Question: I want to create views in greenplum HAWQ using a simple talend job, that would basically have a fileinput that contains all the views then I need to execute the CREATE VIEW script.
Since these views (50-60.000) come from an oracle system I need to find the ones that we were unable to create.
Here's a mock up for my problem:

I have a view already in the DB, and I want to create it 3 more times. This would obviously fail.
Here's the output:
'''
Exception in component tGreenplumRow_2
org.postgresql.util.PSQLException: ERROR: relation "ad_apps_dependencies" already exists
at org.postgresql.core.v3.QueryExecutorImpl.receiveErrorResponse(QueryExecutorImpl.java:1592)
.--------------.
| tLogRow_4 |
|=------------=|
|componenterror|
|=------------=|
|componenterror|
'--------------'
.-----------------------------------------------------+-------------------------------------------------------------.
| tLogRow_5 |
|=----------------------------------------------------+------------------------------------------------------------=|
|result |result1 |
|=----------------------------------------------------+------------------------------------------------------------=|
|ERROR: relation "ad_apps_dependencies" already exists|CREATE VIEW SYSTEM.AD_APPS AS SELECT * FROM APPLSYS.AD_APPS|
'-----------------------------------------------------+-------------------------------------------------------------'
.------------.
| tLogRow_6 |
|=----------=|
|subjobError |
|=----------=|
|Subjob Error|
'------------'
'''
I want to have this output 3 times, as I try to run 3 times the query. (In the final version I'd create another file that contains only the queries that failed, so we can fix it later, but this is a crucial point.)
As a workaround:
I could move this tRow -> OnError -> FixedFlow -> FailedViews part into a different job, but thats not an elegant solution.
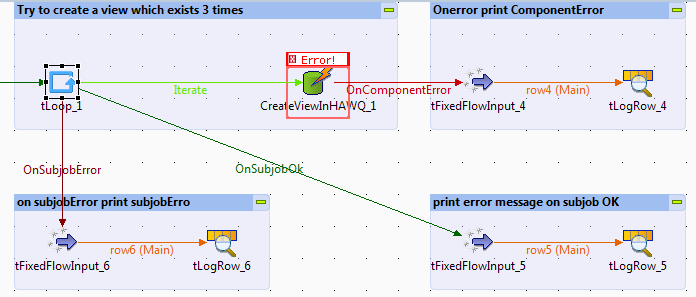
Answer: Do it with tJavaFlex. It works for Greenplumrow as well!!! In the below exmaple I execute a query in tOracleInput_6:
'''
"SELECT count(*) FROM "+((String)globalMap.get("ora_sch.SCHEMA_NAME")) + "." + ((String)globalMap.get("ora_tab.TABLE_NAME"))
'''
I am not sure about query result. It might fail (eg:someone just dropped the table) therefore i use tJavaFlex+iterate connection! The resulting code generated try {...} catch block.
In below case i iterate over tables of a schema and count the rows in every table. I collect the exceptions into a java hashmap. (the hashmap is in the context, but that's another story)

'''
tJavaFlex Begin code:
try{
tJavaflex main code:
// here is the main part of the component,
// a piece of code executed in the row
// loop
System.out.println(((String)globalMap.get("TYPE"))+" SELECT count(*) FROM "+((String)globalMap.get("ora_sch.SCHEMA_NAME")) + "." + ((String)globalMap.get("ora_tab.TABLE_NAME")));
tJavaFlex1 End code:
// end of the component, outside/closing the loop
} catch (Exception e) {
//put
((Map<String, String>)context.EXCEPTIONS).put(
((String)globalMap.get("TYPE"))+((String)globalMap.get("ora_sch.SCHEMA_NAME"))+"_"
+((Integer)globalMap.get("tFlowToIterate_8_CURRENT_ITERATION")).toString(),
((String)globalMap.get("ora_sch.SCHEMA_NAME"))+","
+ ((String)globalMap.get("ora_tab.TABLE_NAME")));
//print some debug message
System.out.print(((String)globalMap.get("TYPE"))+" ### SQL Exception at ");
System.out.print("Iteration Number: "+((Integer)globalMap.get("tFlowToIterate_8_CURRENT_ITERATION")).toString()+","+((String)globalMap.get("ora_sch.SCHEMA_NAME"))+","+ ((String)globalMap.get("ora_tab.TABLE_NAME")));
System.out.println(" ###");
//e.printStackTrace();
}
'''